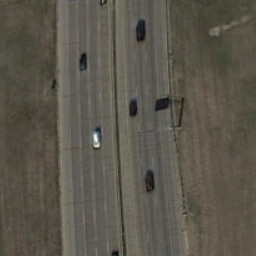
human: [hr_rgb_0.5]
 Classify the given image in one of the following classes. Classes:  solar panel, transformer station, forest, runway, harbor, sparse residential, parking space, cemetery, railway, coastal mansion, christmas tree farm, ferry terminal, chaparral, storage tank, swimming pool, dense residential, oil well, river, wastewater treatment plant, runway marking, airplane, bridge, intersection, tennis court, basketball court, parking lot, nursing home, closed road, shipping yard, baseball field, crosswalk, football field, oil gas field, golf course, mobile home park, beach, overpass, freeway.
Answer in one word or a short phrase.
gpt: freeway